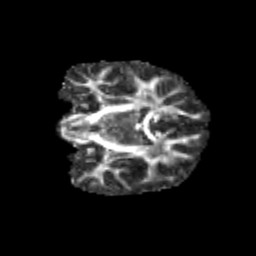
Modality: FA
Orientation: coronal
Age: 12
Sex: male
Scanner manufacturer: siemens
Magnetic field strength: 3 T
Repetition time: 3.8 s
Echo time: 0.07 s